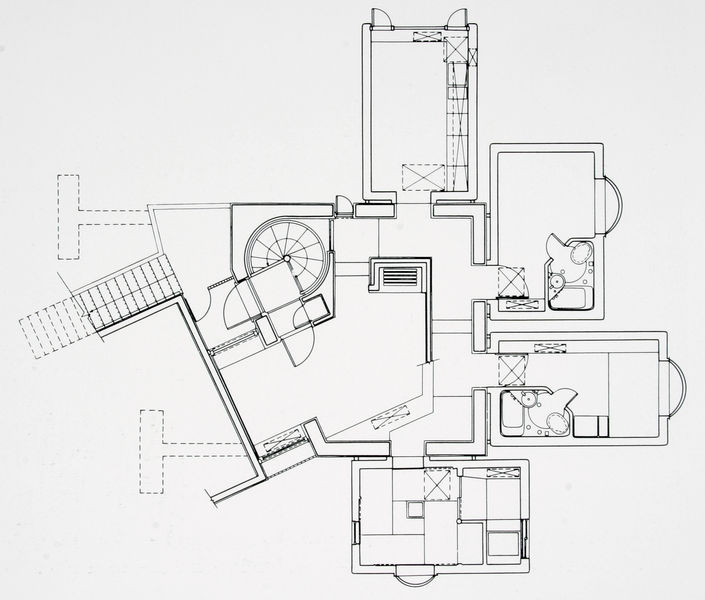
Titel: Grundriß, Obergeschoß
Künstler: Kisho Kurokawa
Standort: Kita-Saku (Japan)
Institution: Kapselhaus "K"
Schlagwörter: skizze, zeichnung, gebäude, haus, architektur, türen, studie, grafik, graphik, linien, treppe, treppen, wohnung, räume, plan, geometrie, grundriss, architekturzeichnung, innenräume